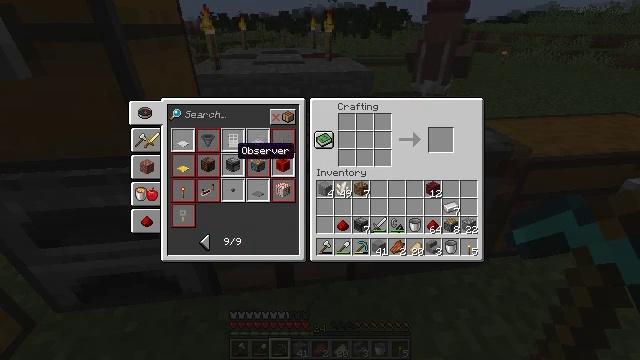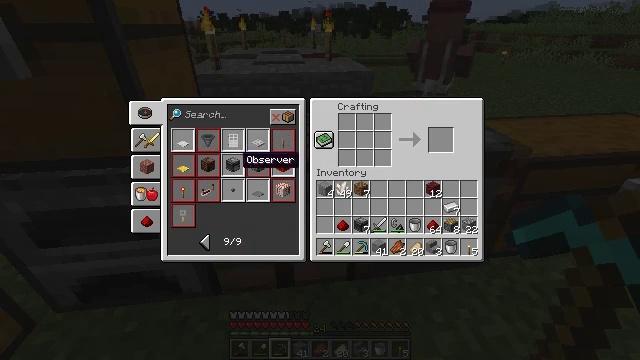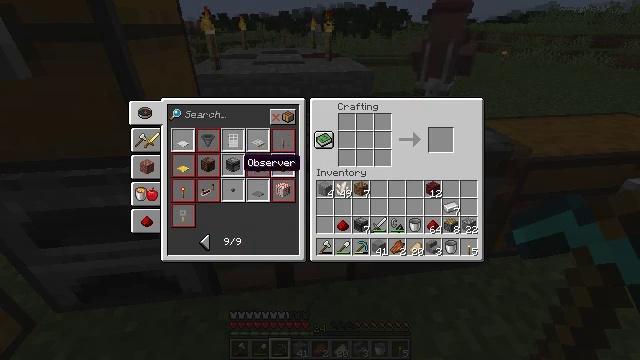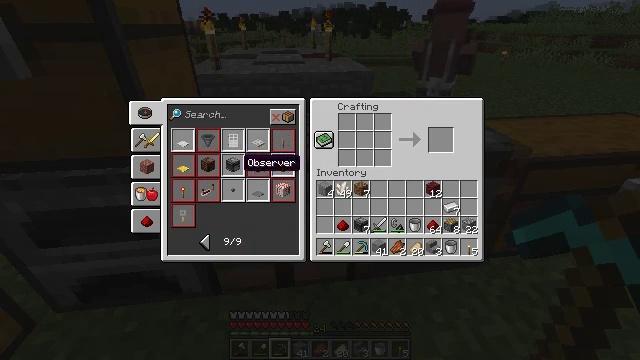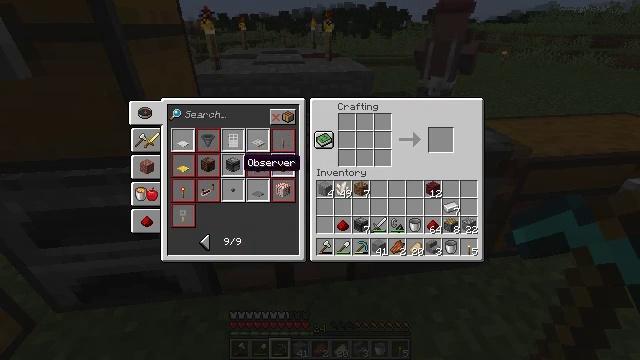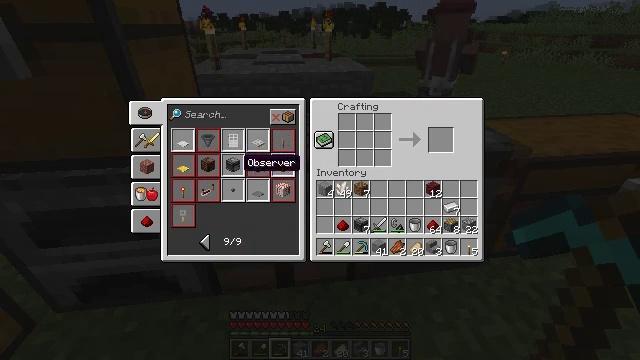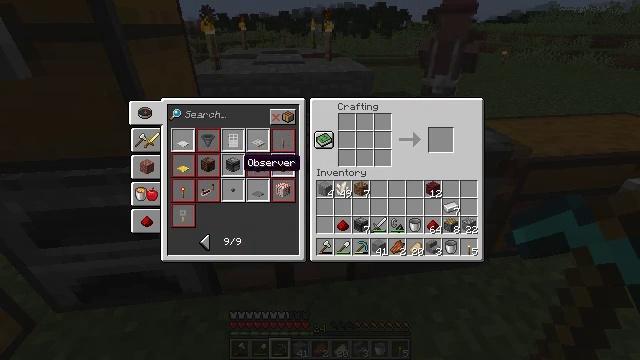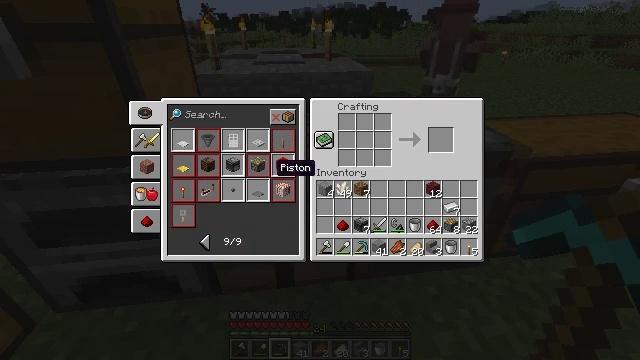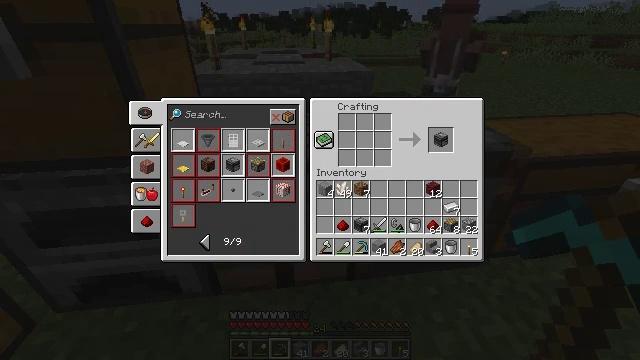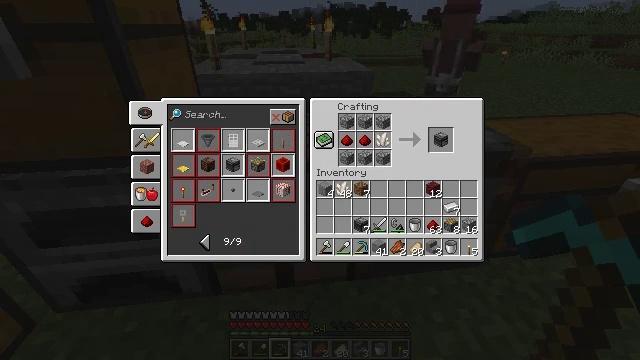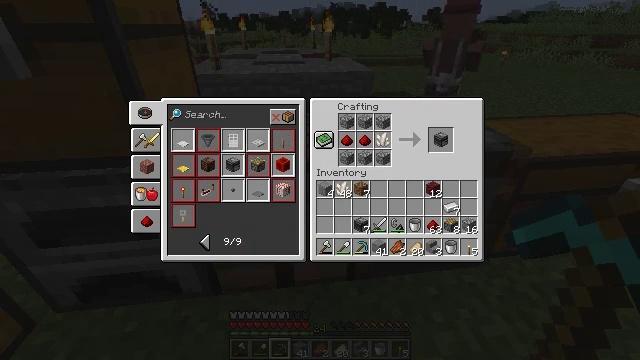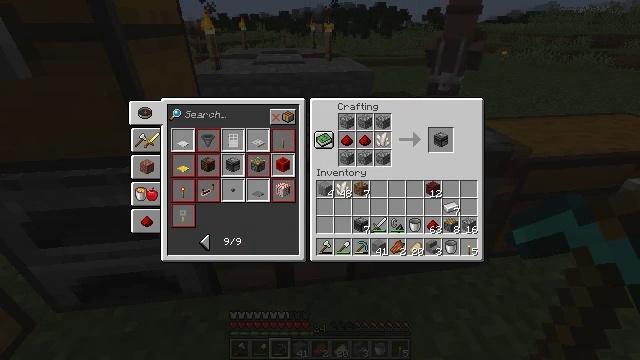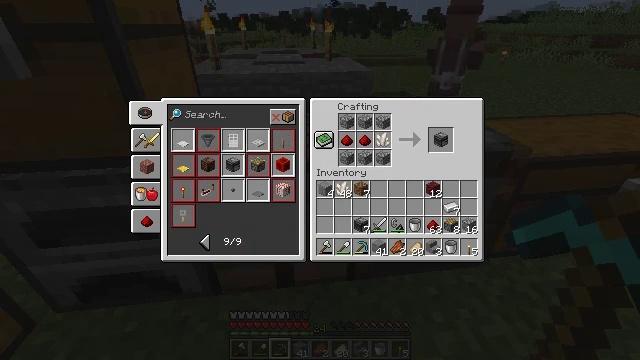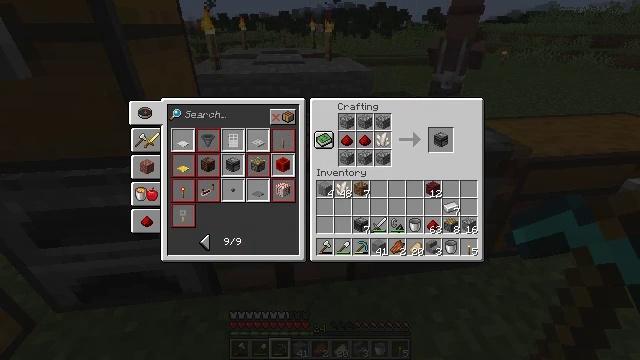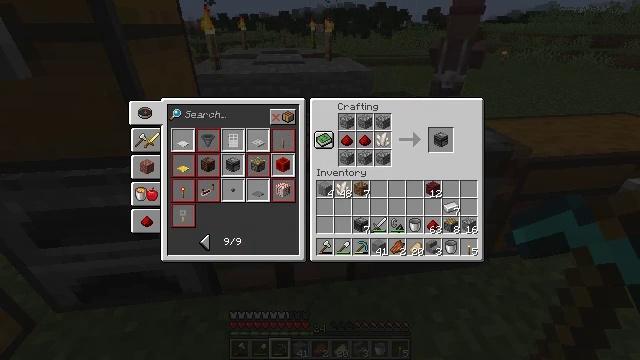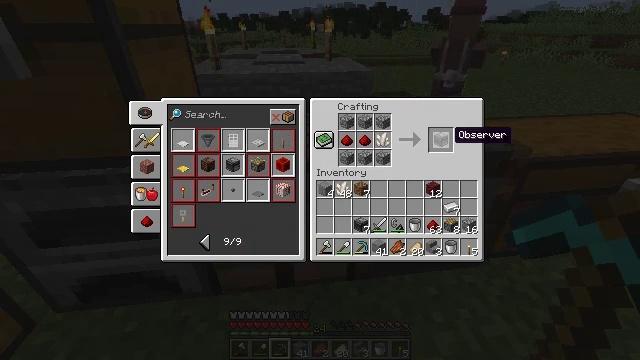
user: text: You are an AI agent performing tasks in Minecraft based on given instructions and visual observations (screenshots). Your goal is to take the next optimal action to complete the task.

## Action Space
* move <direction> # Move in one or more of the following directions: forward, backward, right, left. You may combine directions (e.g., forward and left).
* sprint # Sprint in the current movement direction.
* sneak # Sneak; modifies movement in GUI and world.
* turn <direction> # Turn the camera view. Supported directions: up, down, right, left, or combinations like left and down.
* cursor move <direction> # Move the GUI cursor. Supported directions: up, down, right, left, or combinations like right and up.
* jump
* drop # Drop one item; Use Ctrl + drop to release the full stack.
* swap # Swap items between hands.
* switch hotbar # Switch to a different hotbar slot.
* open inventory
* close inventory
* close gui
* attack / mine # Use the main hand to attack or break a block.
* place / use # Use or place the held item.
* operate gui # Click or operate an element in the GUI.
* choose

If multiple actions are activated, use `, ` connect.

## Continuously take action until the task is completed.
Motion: motion action
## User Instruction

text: Construct an observer at the crafting table.
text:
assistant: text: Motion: turn down
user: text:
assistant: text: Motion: no_op
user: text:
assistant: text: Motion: attack / mine
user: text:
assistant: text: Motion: attack / mine
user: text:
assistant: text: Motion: no_op
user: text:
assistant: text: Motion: no_op
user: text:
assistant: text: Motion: turn right
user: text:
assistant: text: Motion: turn right
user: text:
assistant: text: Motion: turn right and up
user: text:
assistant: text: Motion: turn right and up
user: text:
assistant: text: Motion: no_op
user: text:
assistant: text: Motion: no_op
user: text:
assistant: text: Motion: no_op
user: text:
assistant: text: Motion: no_op
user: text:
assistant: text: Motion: no_op
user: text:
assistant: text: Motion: no_op
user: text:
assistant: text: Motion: no_op
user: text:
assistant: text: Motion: no_op
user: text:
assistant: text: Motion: no_op
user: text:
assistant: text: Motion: attack / mine
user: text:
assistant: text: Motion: attack / mine
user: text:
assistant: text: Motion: no_op
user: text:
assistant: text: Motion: turn left and down
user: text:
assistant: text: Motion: turn left and down
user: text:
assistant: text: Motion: no_op